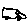
Label: car